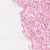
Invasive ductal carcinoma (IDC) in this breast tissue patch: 0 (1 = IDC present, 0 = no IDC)